Field crop: maize
Growth stage: 1
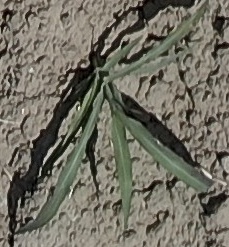
Species: sorghum